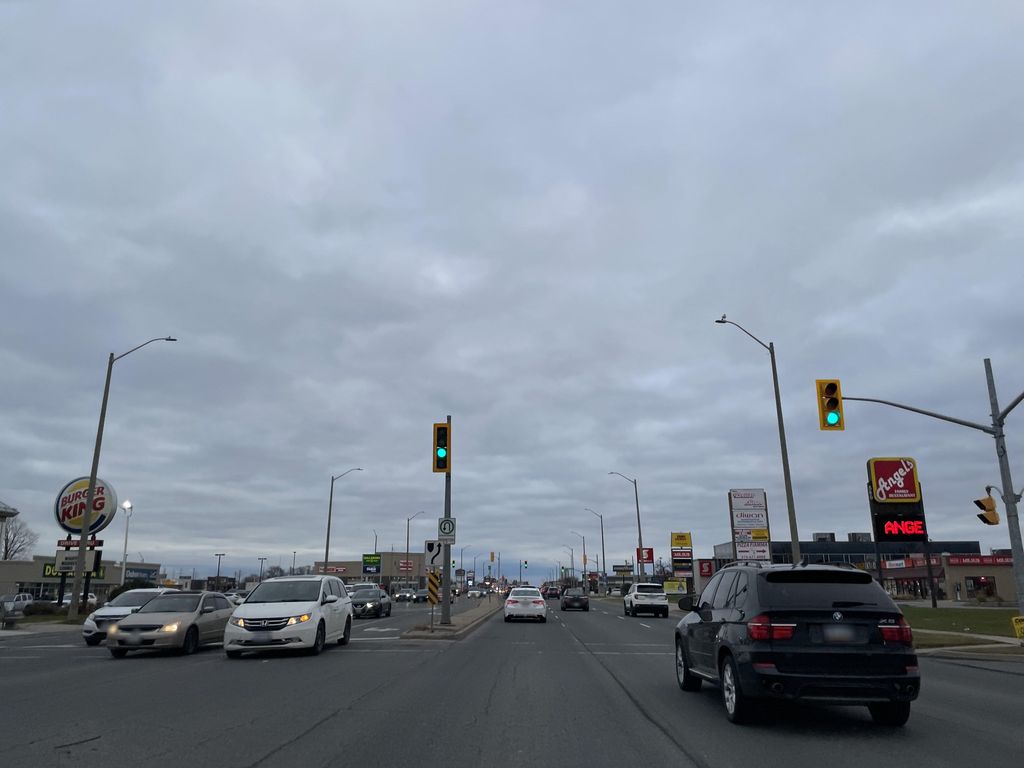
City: kitchener-waterloo